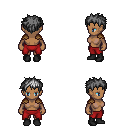
a pixel art fantasy rpg character, female body template, human, dark skin, leather shoulder armor, red pants, gray bedhead hairstyle, black shoes, four views (front, back, left, right), 2x2 character sprite sheet, small pixel art, hard edges, no anti-aliasing